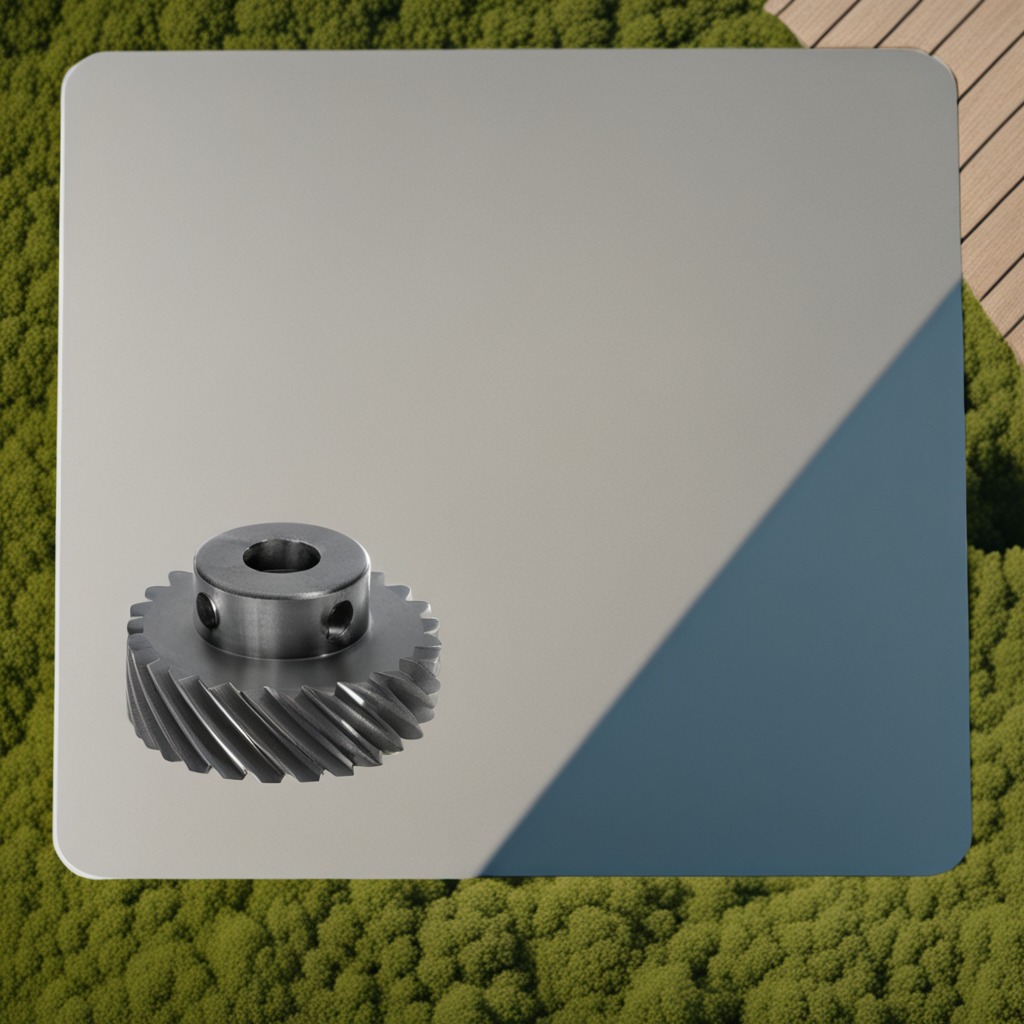
A steel gear with teeth is lying on the table.